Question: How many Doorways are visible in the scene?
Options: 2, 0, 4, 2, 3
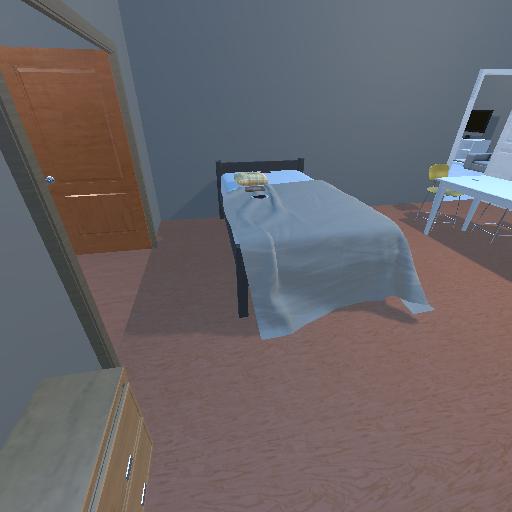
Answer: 2